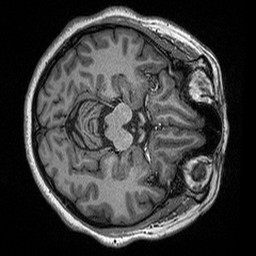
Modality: T1w
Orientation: axial
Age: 46
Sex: female
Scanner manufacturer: siemens
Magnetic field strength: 3 T
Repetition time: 2.3 s
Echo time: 0.00298 s